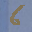
Label: 6